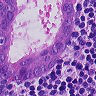
Metastatic tissue present: yes